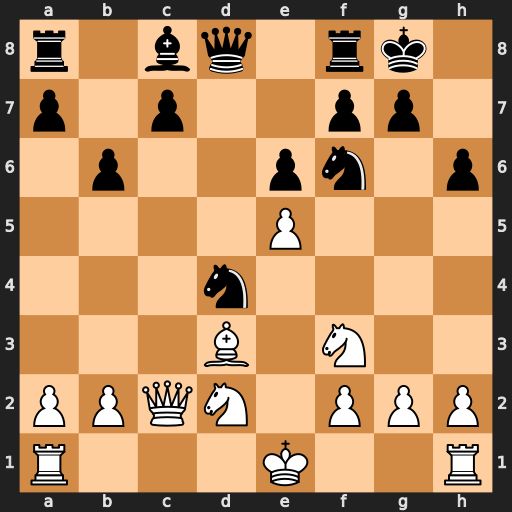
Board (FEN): r1bq1rk1/p1p2pp1/1p2pn1p/4P3/3n4/3B1N2/PPQN1PPP/R3K2R
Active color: w
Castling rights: KQ
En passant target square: -
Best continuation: Nxd4 Qxd4 exf6